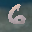
Label: 6